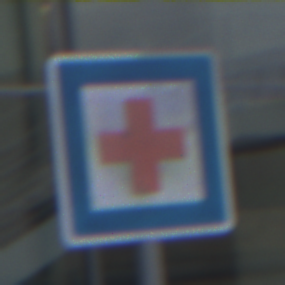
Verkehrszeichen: ErsteHilfe
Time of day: SunriseSunset
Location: Outdoor (Urban)
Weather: PartlyCloudy
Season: NotSpecified
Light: Natural